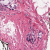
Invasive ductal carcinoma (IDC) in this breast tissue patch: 0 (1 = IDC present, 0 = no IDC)